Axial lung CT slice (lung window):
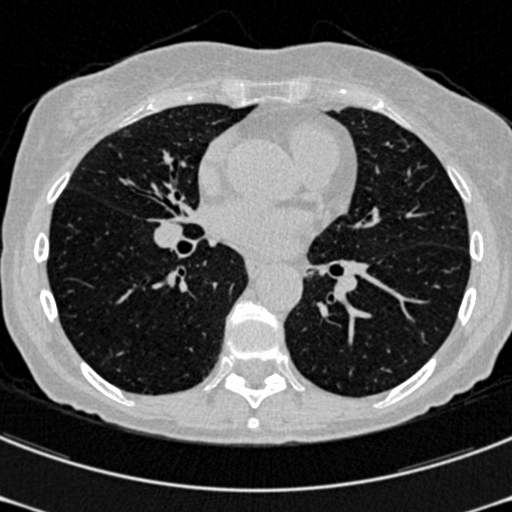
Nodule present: no